Question: Tried 'display: inline-block; text-align: center;' and many things from the Internet, but nothing helped.
'''
#nav{
width: 100%;
float: left;
margin: 0 0 3em 0;
padding: 0;
list-style: none;
background-color: #C9C9C9;
border-bottom: 5px solid #ddd;
border-top: 1px solid #ccc; }
#nav li {
list-style: none;
float: left; }
#nav li a {
display: block;
padding: 5px 5px;
font-size: 13px;
text-decoration: none;
color: #000;
border-right: 1px solid #ccc; }
#nav li a:hover {
color: #fff;
background-color: #000;
-moz-border-radius: 3px; -webkit-border-radius: 3px; -khtml-border-radius: 3px; border-radius: 3px; }
'''
HTML:
'''
<ul id="nav">
<?php wp_nav_menu('menu=header_menu&container=false'); ?>
<div class="clear"></div>
</ul>
'''
It looks like this:

... and I don't know how to center it.
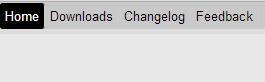
Answer: basic is :
'''
ul {
margin:0;
padding:0;
list-style-type:none;
text-align:center;
}
li {
display:inline-block;
}
'''
that if '<li>' floats, you lose :)
<URL>
then , if you need to center ul with fluid width: go one step higher in html.
<URL>
'''
nav {
text-align:center;
}
nav ul {
margin: 0;
padding: 0;
display:inline-block;
list-style: none;
background-color: #C9C9C9;
border-bottom: 5px solid #ddd;
border-top: 1px solid #ccc;
}
nav li {
display:inline-block;
}
nav li a {
display: block;
padding: 5px 5px;
font-size: 13px;
text-decoration: none;
color: #000;
border-right: 1px solid #ccc;
}
#nav li a:hover {
color: #fff;
background-color: #000;
-moz-border-radius: 3px;
-webkit-border-radius: 3px;
-khtml-border-radius: 3px;
border-radius: 3px;
}
'''